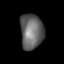
Tissue: lung
Cell type: Others
Senescence score: 0.2238
Nuclear area (px): 802
Mean DAPI intensity: 100.965